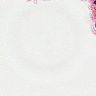
Metastatic tissue present: no